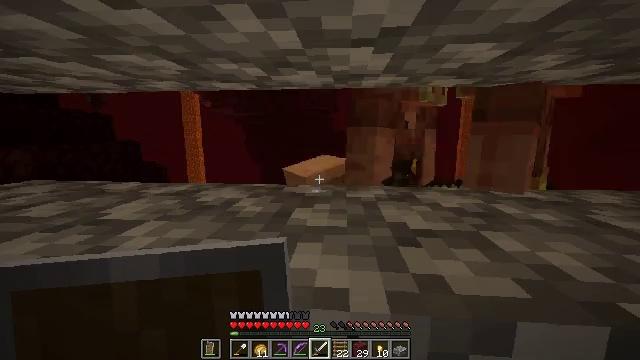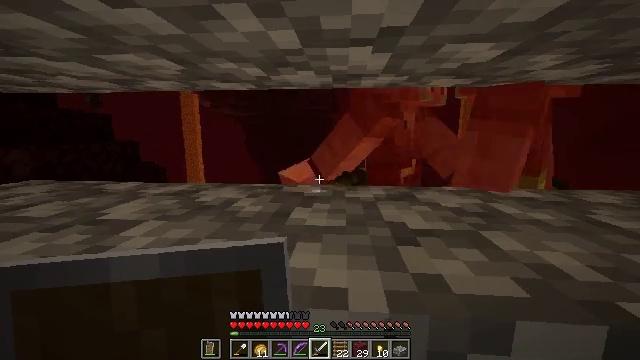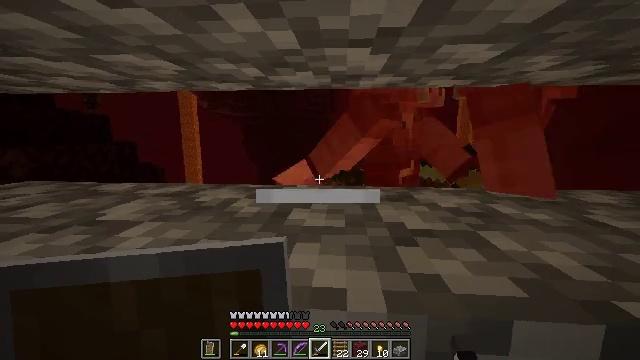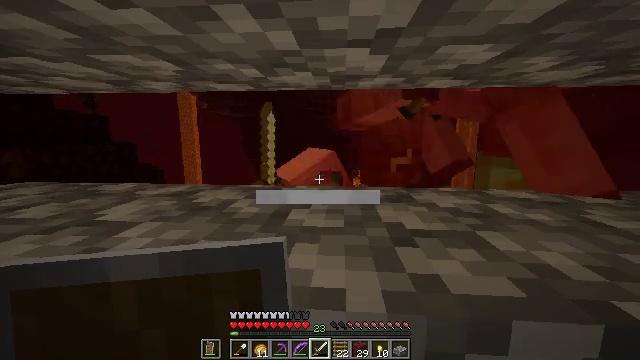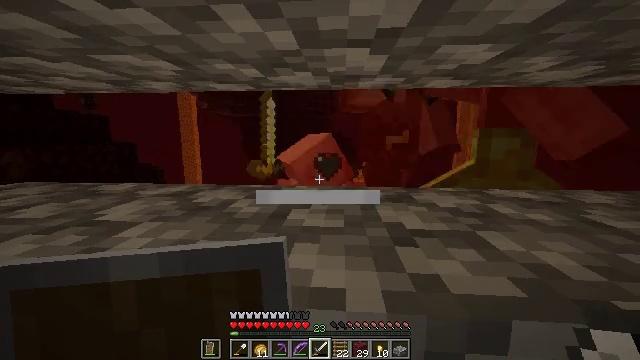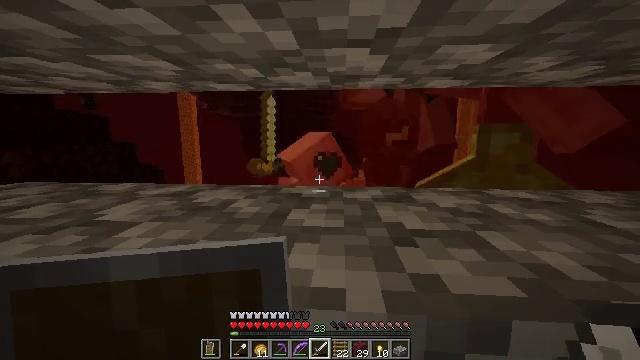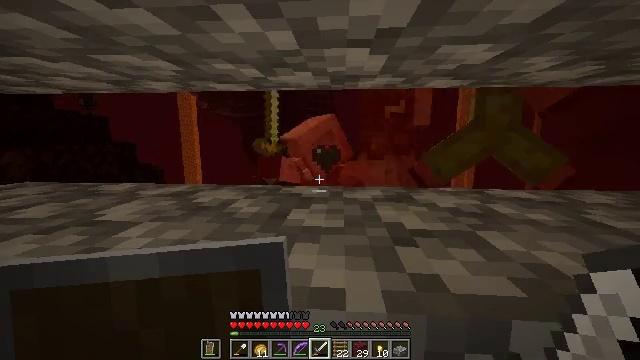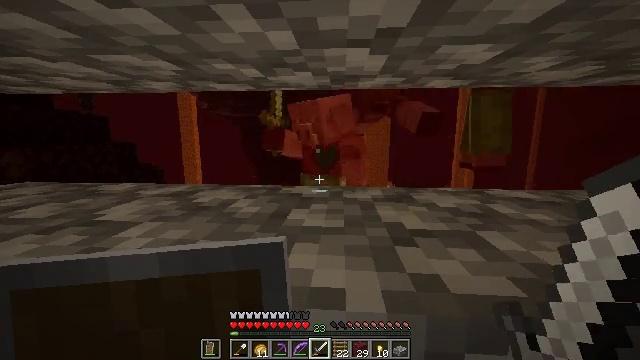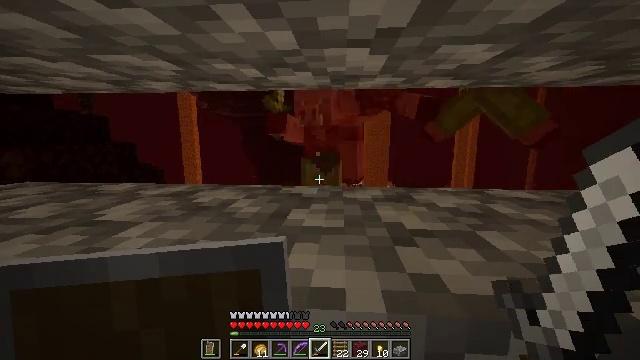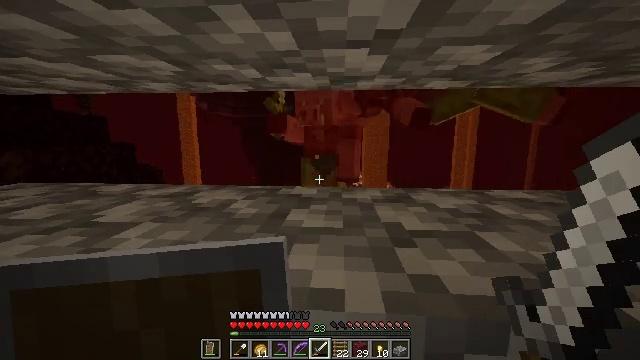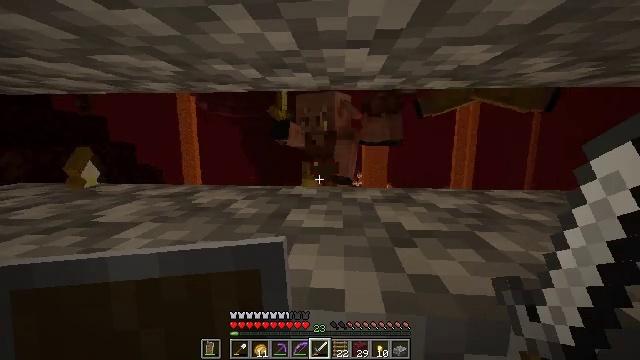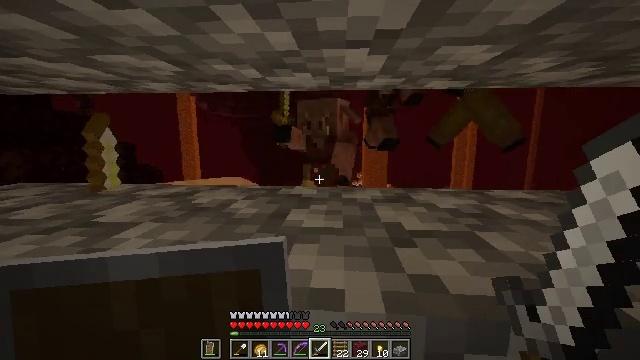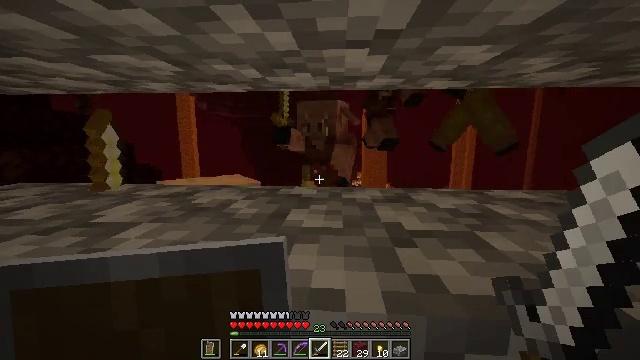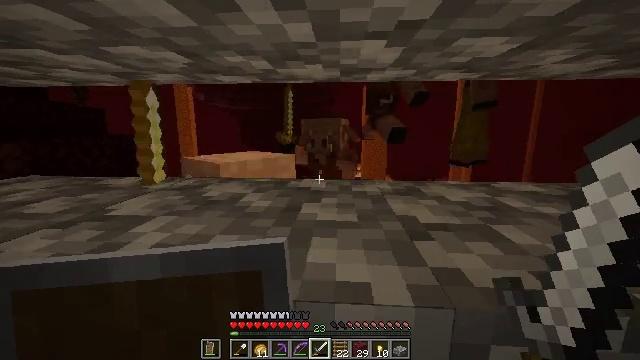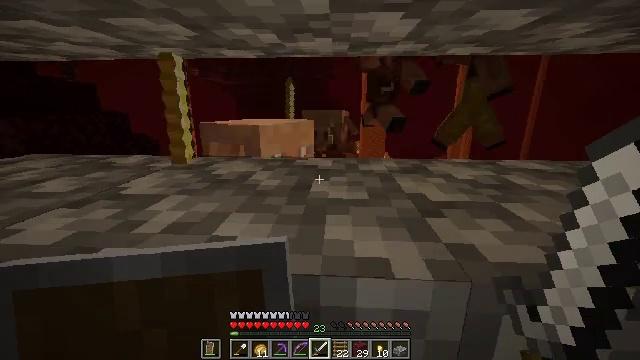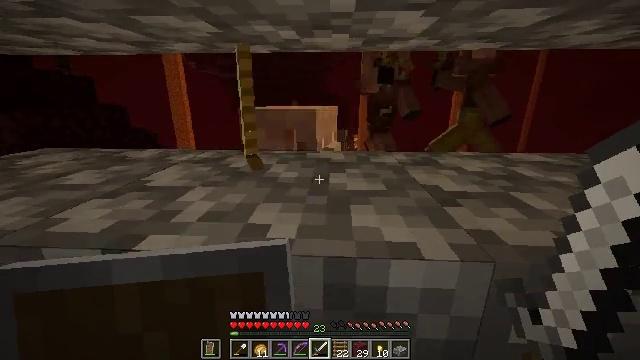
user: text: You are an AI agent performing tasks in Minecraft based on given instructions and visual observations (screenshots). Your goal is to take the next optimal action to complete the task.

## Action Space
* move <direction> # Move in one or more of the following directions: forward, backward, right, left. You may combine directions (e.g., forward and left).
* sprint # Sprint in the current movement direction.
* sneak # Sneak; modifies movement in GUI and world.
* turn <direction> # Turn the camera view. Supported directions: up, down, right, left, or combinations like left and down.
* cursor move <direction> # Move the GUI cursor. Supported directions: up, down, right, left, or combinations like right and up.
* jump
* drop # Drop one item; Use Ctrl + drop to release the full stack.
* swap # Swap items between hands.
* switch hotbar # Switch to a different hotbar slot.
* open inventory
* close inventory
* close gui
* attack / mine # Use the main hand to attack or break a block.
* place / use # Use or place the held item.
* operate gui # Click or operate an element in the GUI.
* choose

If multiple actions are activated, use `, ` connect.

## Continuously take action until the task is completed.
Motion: motion action
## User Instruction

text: Combat the piglin.
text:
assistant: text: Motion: sneak
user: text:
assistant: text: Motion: sneak
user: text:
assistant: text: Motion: sneak
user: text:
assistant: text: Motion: sneak
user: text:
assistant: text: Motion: sneak
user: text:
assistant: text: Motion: sneak
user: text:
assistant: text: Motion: sneak
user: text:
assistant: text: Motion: sneak
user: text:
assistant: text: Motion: sneak
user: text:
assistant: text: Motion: sneak
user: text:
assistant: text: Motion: sneak
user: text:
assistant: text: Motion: move left, sneak
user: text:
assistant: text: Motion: move left, sneak, turn down
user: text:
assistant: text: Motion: move back and move left, sneak, turn down
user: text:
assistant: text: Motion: move back and move left, sneak, turn down
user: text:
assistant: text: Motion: move back and move left, sneak
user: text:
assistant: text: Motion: move back and move left, sneak
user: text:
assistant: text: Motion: move back and move left, sneak
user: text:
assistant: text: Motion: move back and move left, sneak
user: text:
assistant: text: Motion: move back and move left, sneak
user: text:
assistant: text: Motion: move back and move left, sneak
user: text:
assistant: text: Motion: move back and move left, sneak
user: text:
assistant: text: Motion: move back and move left, sneak
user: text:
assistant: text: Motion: move back and move left, sneak
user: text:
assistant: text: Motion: move back and move left, sneak
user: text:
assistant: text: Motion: move back and move left, sneak, turn right
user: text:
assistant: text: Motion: move back and move left, sneak
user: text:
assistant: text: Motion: move back and move left, sneak, turn right and down
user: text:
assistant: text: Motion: move back, sneak, turn right and down
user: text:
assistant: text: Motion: move back, sneak, turn right and down